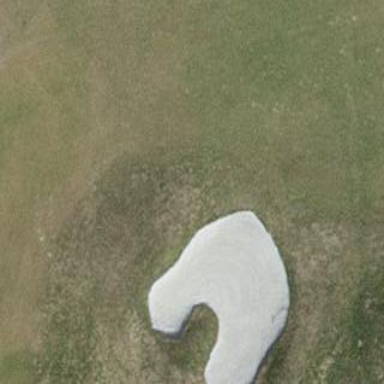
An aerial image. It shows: Golf bunker filled with sandy terrain.